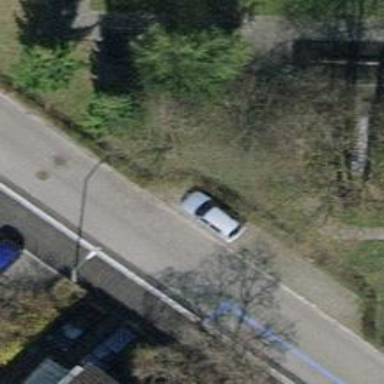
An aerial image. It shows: Urban tree adds touch of nature to the surroundings.